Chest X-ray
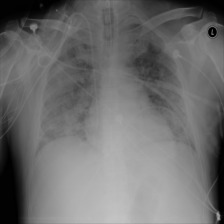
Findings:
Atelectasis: negative
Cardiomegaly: negative
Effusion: negative
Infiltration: positive
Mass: negative
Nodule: negative
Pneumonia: negative
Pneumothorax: negative
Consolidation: positive
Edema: negative
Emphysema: negative
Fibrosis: negative
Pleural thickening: negative
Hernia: negative